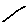
Label: line